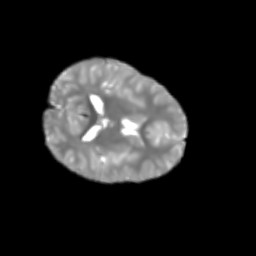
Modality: T2w
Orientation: axial
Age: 7
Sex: female
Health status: healthy